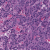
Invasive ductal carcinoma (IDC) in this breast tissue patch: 1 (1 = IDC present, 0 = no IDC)